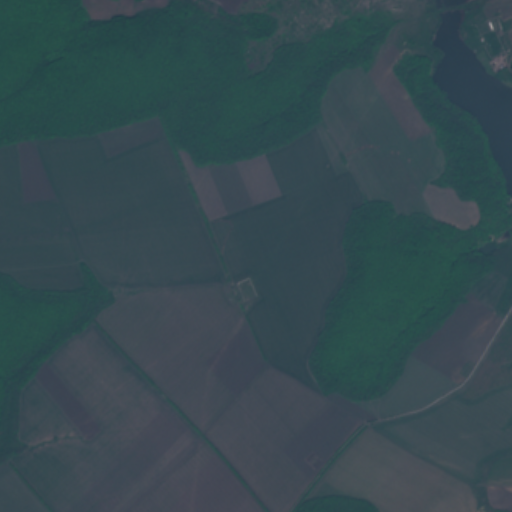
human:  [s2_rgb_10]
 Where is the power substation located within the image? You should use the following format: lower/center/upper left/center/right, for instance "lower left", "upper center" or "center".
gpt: The power substation is located in the center of the image.
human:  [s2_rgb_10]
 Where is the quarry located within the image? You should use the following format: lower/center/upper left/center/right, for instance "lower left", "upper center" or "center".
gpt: The quarry is located in the lower right of the image.
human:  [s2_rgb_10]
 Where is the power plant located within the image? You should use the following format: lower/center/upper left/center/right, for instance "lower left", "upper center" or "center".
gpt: There is no power plant in the image.